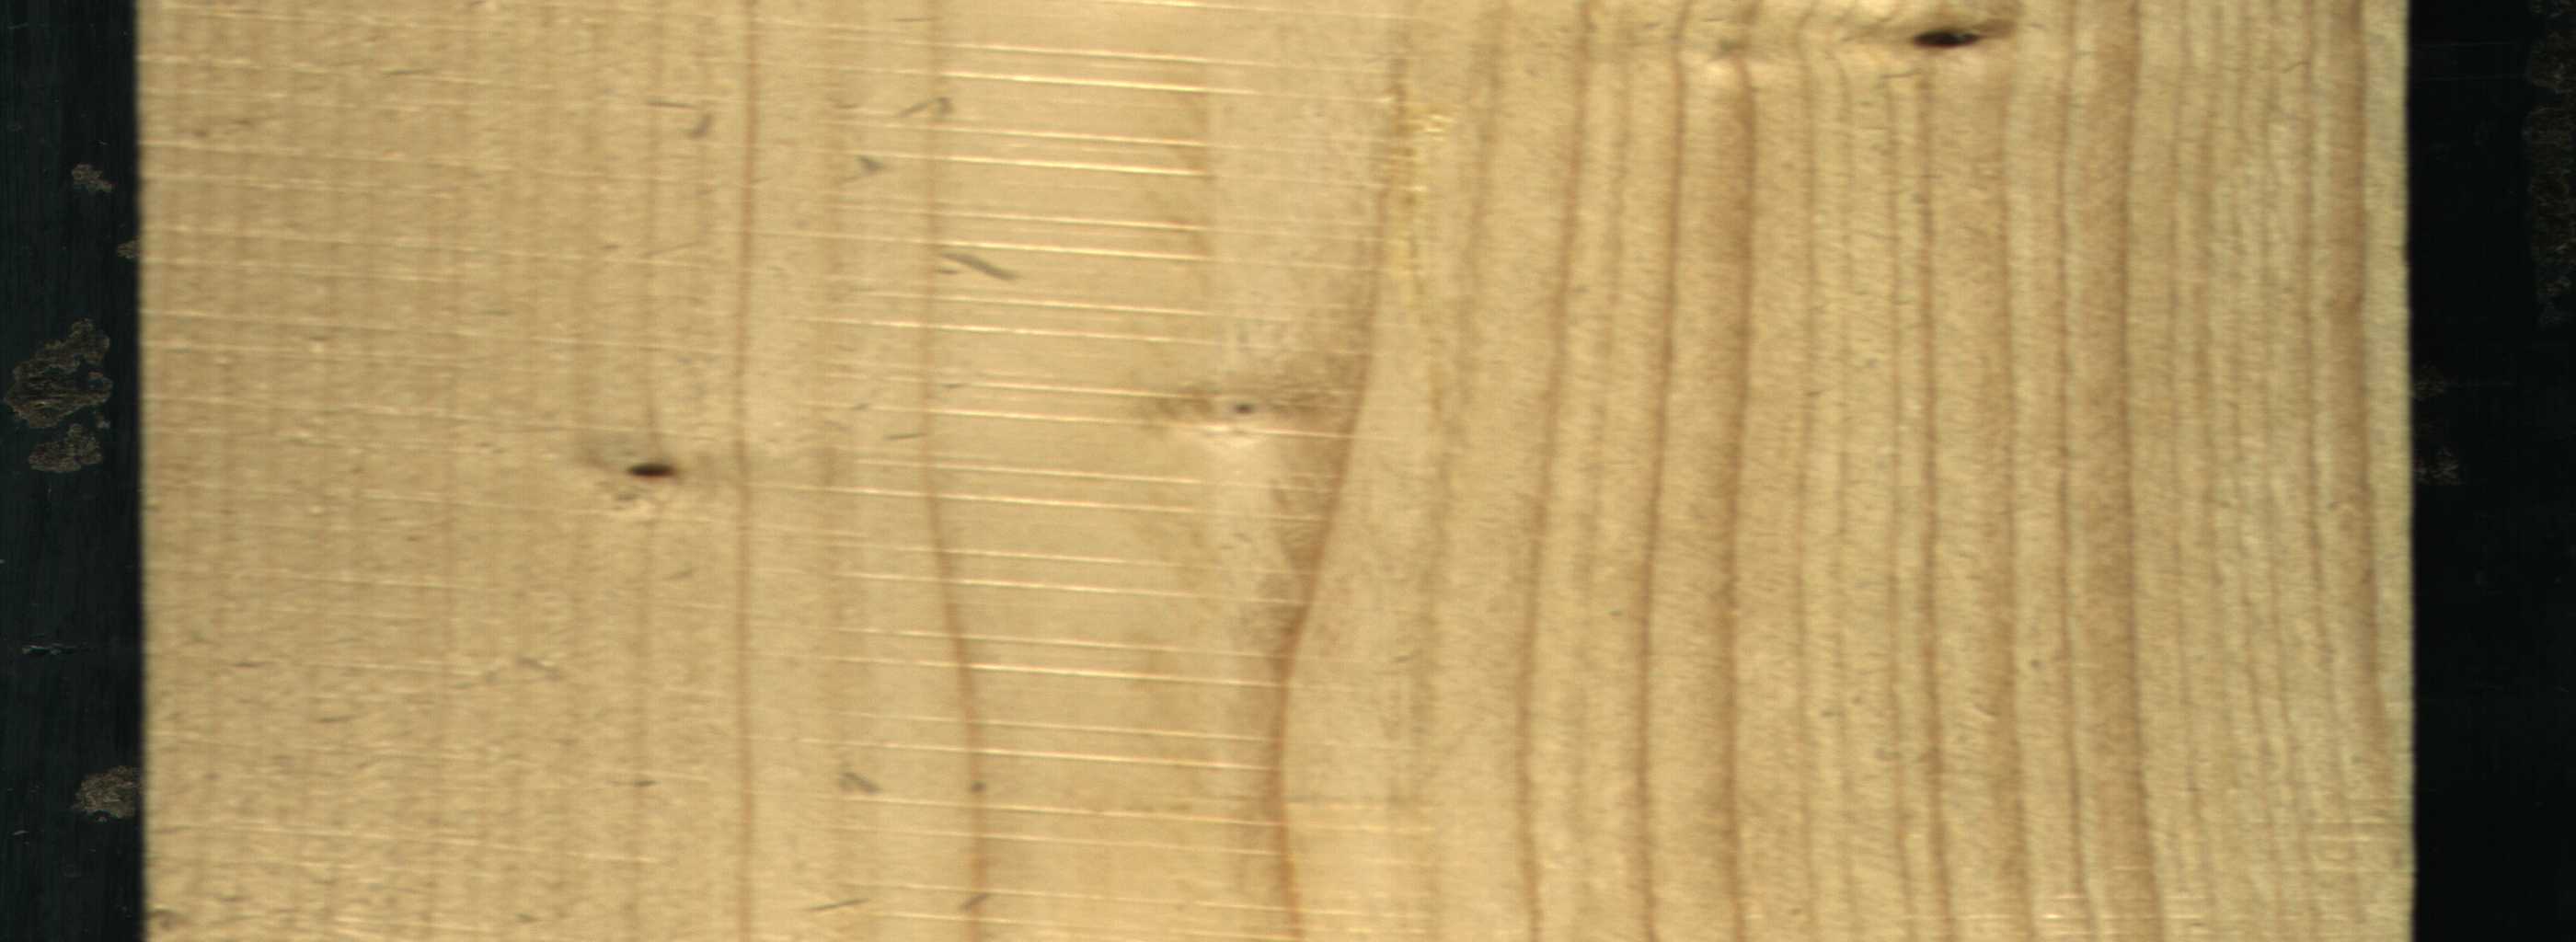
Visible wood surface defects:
Dead_Knot
Live_Knot